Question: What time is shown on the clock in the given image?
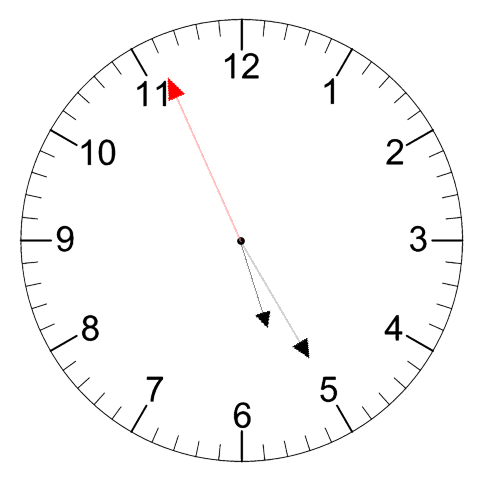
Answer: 05:24:56